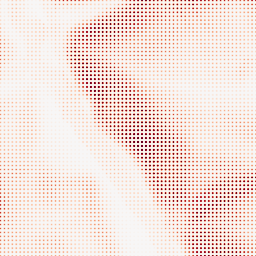
Category: morphological
Decomposition family: morphological_square
Decomposition parameters: operation: gradient
size: 15
Upsampling method: sinc_blackman
Upsampling parameters: scale: 8
kernel_size: 4
Upsampling scale: 8